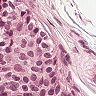
Metastatic tissue present: yes